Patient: sex M, age 34
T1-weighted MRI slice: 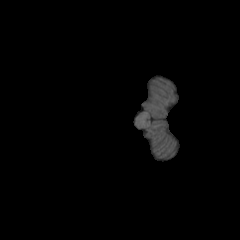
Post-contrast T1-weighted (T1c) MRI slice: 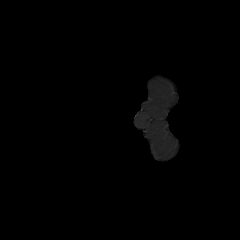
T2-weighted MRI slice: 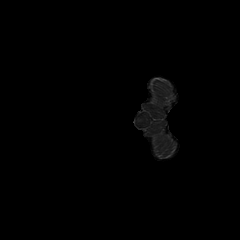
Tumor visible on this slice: no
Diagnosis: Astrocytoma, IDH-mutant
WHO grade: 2